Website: walmart
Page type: billing-address
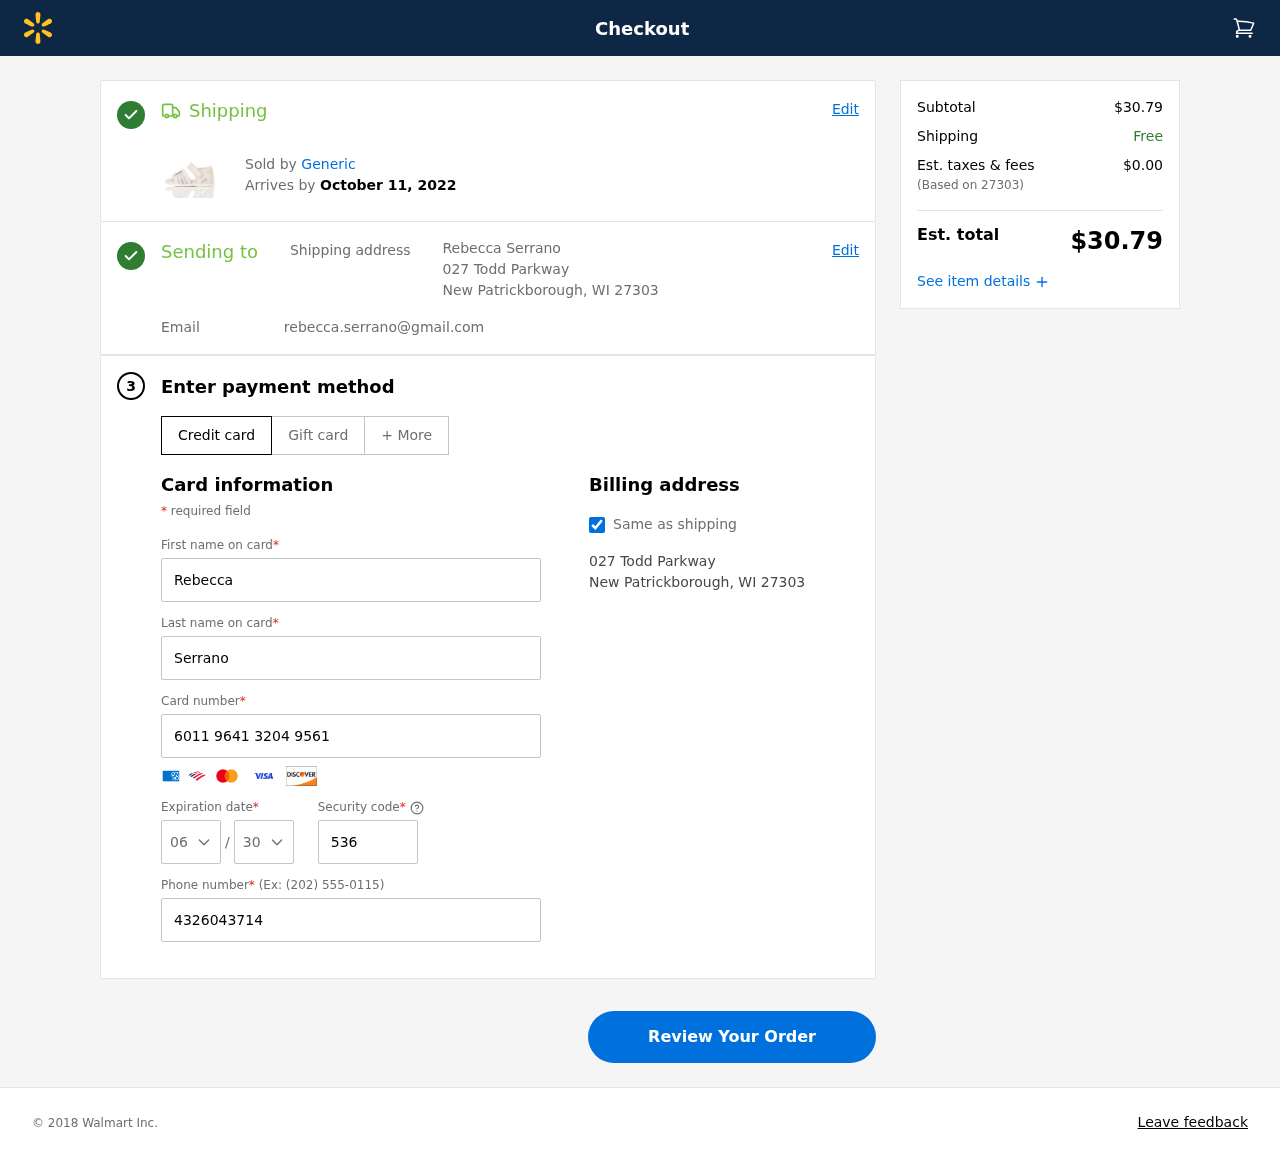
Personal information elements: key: PII_CARD_CVV
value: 536
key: PII_CARD_EXPIRY_MONTH
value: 06
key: PII_CARD_EXPIRY_YEAR
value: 30
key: PII_CARD_NUMBER
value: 6011 9641 3204 9561
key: PII_CITY_STATE_ZIP
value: New Patrickborough, WI 27303
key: PII_EMAIL
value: rebecca.serrano@gmail.com
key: PII_FIRSTNAME
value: Rebecca
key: PII_FULLNAME
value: Rebecca Serrano
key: PII_LASTNAME
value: Serrano
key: PII_PHONE
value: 4326043714
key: PII_POSTCODE
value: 27303
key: PII_STREET
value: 027 Todd Parkway
Product elements: key: PRODUCT1_BRAND
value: Generic
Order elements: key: ORDER_DELIVERY_DATE
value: October 11, 2022
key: ORDER_SUBTOTAL
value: $30.79
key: ORDER_TAX
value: $0.00
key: ORDER_TOTAL
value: $30.79